Question: My Datatable is in following format.

I want to get the Netfare Where Sector is 1 and then similarly I want to get Netfare Where Sector is 2.
Thanks
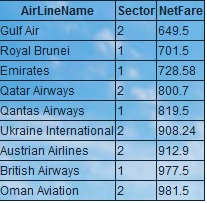
Answer: You can use the 'DataTable.Select' method to filter the result.
'''
var sector1Results = dt.Select("Sector = 1");
var sector2Results = dt.Select("Sector = 2");
'''
You can also use 'DataTable.AsEnumerable' method to achieve the same
'''
var result1 = dt.AsEnumerable().Where(x => x.Field<int>("Sector") == 1).Select(x => x.Field<int>("Sector1"));
var result2 = dt.AsEnumerable().Where(x => x.Field<int>("Sector") == 2).Select(x => x.Field<int>("Sector2"));
'''
To select the DataRow collection, You can use this
'''
List<DataRow> collection1 = dt.AsEnumerable().Where(x => x.Field<int>("Sector") == 1).ToList();
List<DataRow> collection2 = dt.AsEnumerable().Where(x => x.Field<int>("Sector") == 1).ToList();
'''
You can also merge those condition in single statement (if you want)
'''
List<DataRow> collection = new DataTable().AsEnumerable().Where(x => x.Field<int>("Sector") == 1 || x.Field<int>("Sector") == 2).ToList();
'''